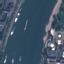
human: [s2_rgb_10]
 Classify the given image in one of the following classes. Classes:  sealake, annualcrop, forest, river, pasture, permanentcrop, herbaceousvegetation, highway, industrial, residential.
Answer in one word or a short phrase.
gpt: River